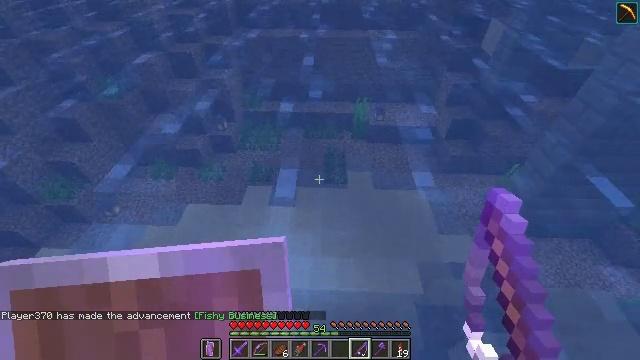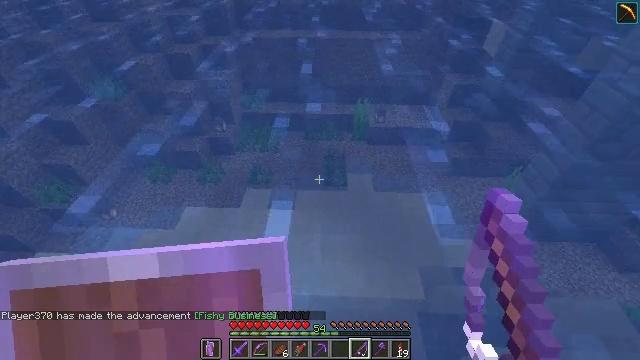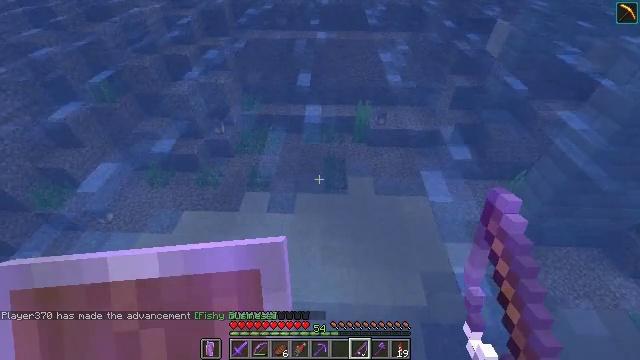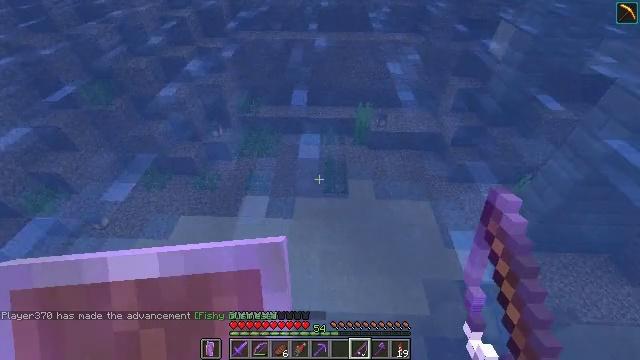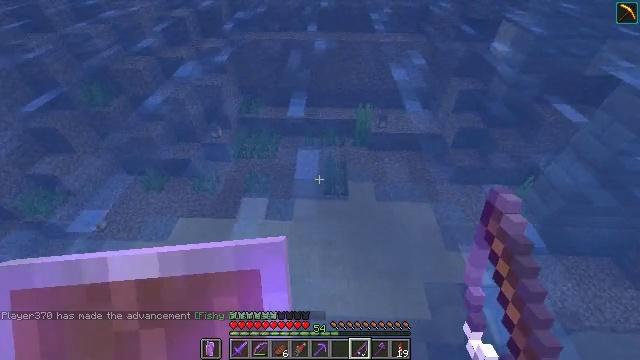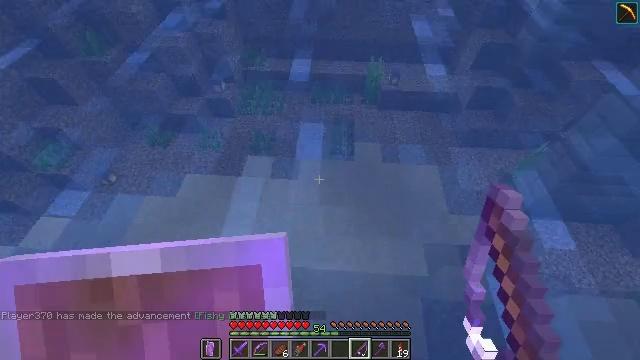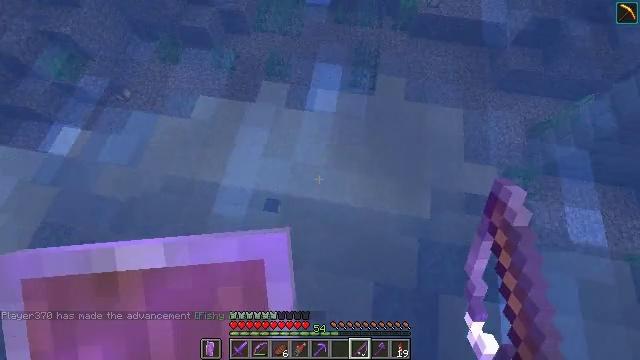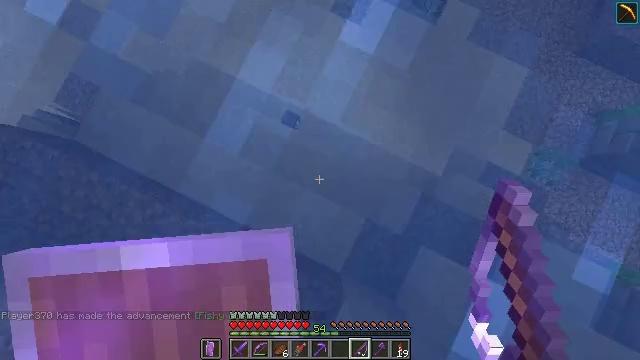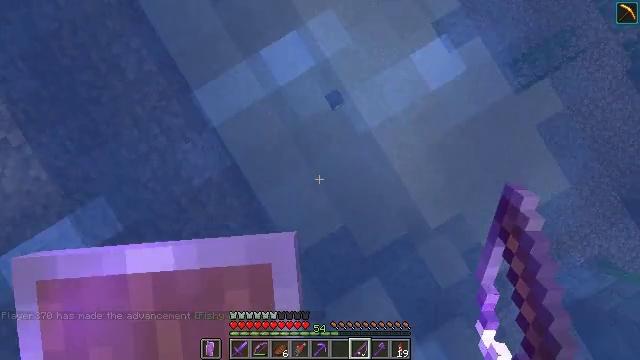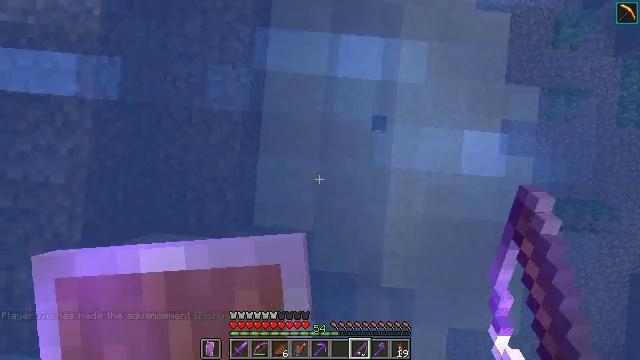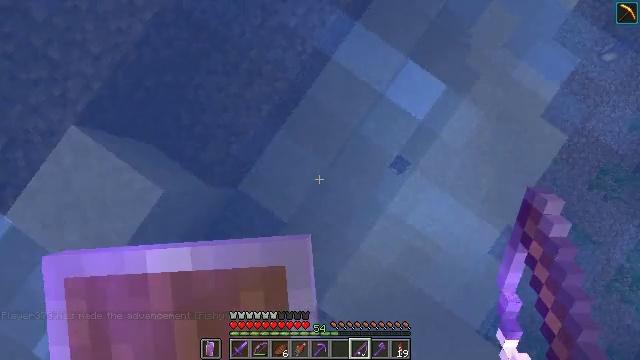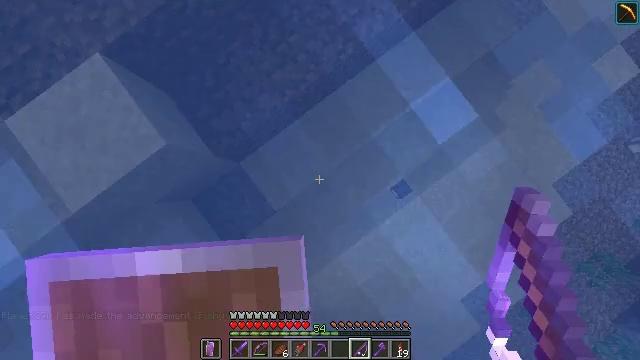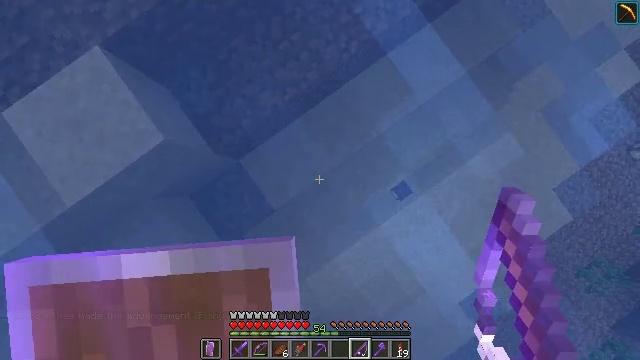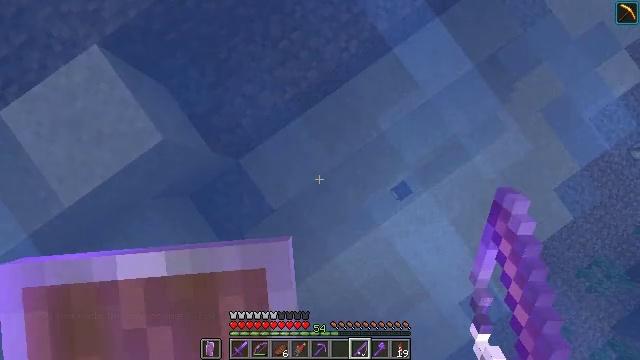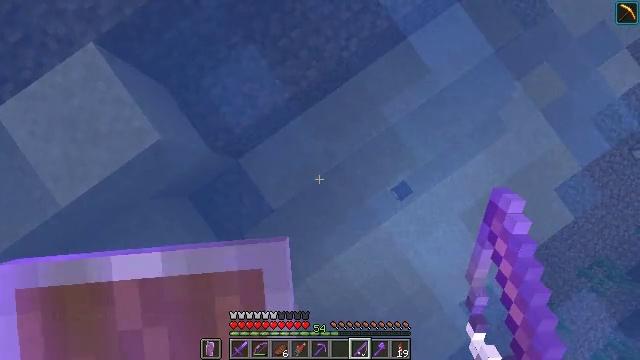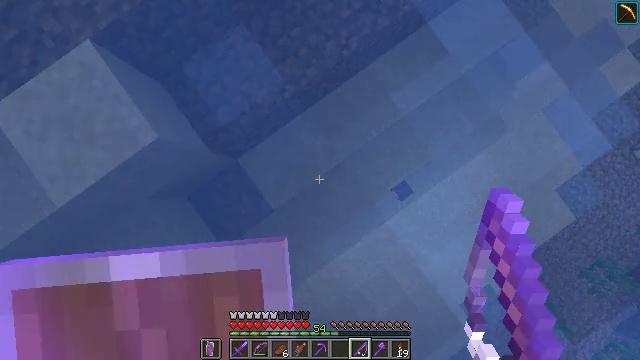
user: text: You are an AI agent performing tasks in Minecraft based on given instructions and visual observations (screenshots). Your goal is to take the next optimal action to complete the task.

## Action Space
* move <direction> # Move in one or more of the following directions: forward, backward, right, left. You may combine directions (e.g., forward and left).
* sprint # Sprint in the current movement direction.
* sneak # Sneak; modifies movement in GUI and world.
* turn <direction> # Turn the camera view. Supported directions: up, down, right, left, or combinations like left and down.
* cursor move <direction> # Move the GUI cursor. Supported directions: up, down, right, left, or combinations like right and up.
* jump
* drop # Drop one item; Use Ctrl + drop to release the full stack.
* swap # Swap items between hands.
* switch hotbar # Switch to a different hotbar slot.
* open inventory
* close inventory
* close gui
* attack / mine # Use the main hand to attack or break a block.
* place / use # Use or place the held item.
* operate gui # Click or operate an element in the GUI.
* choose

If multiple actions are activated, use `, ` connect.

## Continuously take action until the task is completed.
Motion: motion action
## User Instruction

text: Left click to mine the brown shulker box.
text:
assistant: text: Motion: move forward
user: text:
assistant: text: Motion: move forward
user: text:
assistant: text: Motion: move forward
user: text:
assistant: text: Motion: no_op
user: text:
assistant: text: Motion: turn left and down
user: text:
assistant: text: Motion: turn left and down
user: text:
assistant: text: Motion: turn left and down
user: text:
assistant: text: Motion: turn left and down
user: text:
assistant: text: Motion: turn left and down
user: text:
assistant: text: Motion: turn left
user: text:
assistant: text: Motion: turn left
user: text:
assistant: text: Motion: turn left
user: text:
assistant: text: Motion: no_op
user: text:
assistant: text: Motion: no_op
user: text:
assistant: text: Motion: no_op
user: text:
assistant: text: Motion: no_op
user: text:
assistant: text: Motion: no_op
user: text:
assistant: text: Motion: no_op
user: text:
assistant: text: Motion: no_op
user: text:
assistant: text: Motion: no_op
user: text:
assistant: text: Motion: no_op
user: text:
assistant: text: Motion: no_op
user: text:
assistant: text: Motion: no_op
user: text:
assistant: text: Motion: no_op
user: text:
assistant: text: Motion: no_op
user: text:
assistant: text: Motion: turn up
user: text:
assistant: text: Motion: turn left and up
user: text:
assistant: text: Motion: turn left and up
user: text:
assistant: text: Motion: no_op
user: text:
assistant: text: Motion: no_op